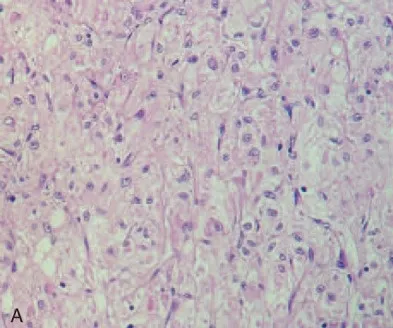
Microscopic features of the ileum tumor (case 1). The tumor consisted of an epithelioid cell proliferation with a vaguely nested pattern (A).
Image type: pathology (h&e)